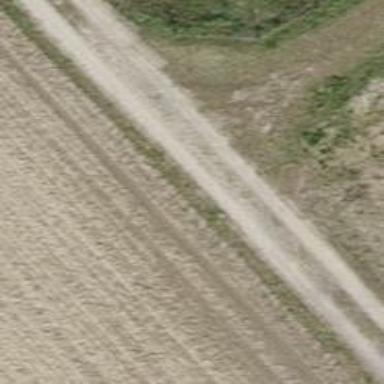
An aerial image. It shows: Paved track with grade 1 tracktype.